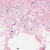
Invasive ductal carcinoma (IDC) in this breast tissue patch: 0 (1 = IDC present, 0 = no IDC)